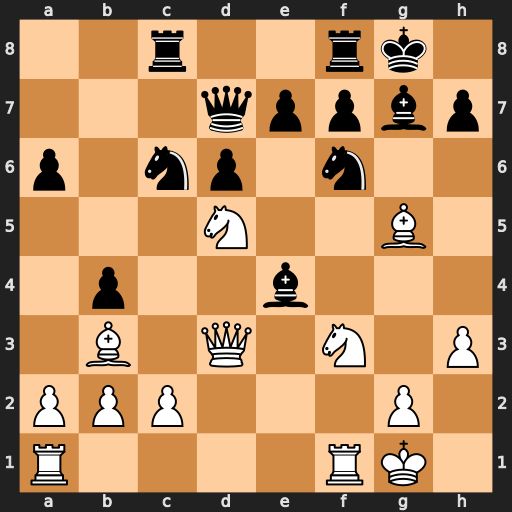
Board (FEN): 2r2rk1/3qppbp/p1np1n2/3N2B1/1p2b3/1B1Q1N1P/PPP3P1/R4RK1
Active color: w
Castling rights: -
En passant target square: -
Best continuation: Nxf6+ exf6 Qxe4